Question:
I assume x is the number I'm going to analyze and "y" is as "male" or "female" and "z" is as age group.
x is a number that the result will be "underweight", healthy " or overweight". but x which is actually the BPI is not the same for male and female. eg, if x = 21 then depends on gender and age it would be categorized as either "underweight", "healthy " or overweight".
'''
Function BAI(x As Integer, y As String, z As Integer) As String
If x < 21 And y = "female" And 20 <= z <= 39 Then
BAI = "UNDERWEIGHT"
Elseif 22 <= x <= 33 And y = "Female" And 20 <= z <= 39 Then
BAI = "Healthy"
ElseIf 34 <= x <= 38 And y = "Female" And 20 <= z <= 39 Then
BAI = "overweight"
ElseIf x >= 39 And y = "Female" And 20 <= z <= 39 Then
BAI = "OBESE"
ElseIf x <= 23 And y = "female" And 40 <= z <= 59 Then
BAI = "UNDERWEIGHT"
ElseIf 24 <= x <= 35 And y = "female" And 40 <= z <= 59 Then
BAI = "Healthy"
ElseIf 36 <= x <= 41 And y = "female" And 40 <= z <= 59 Then
BAI = "Overweight"
ElseIf x >= 42 And y = "female" And 40 <= z <= 59 Then
BAI = "OBESE"
ElseIf x <= 25 And y = "female" And 60 <= z <= 79 Then
BAI = "UNDERWEIGHT"
ElseIf 26 <= x <= 38 And y = "female" And 60 <= z <= 79 Then
BAI = "Healthy"
ElseIf 39 <= x <= 43 And y = "female" And 60 <= z <= 79 Then
BAI = "Overweight"
ElseIf x >= 44 And y = "female" And 60 <= z <= 79 Then
BAI = "obese"
ElseIf x <= 8 And y = "male" And 20 <= z <= 39 Then
BAI = "Underweight"
ElseIf 9 <= x <= 21 And y = "male" And 20 <= z <= 39 Then
BAI = "Healthy"
ElseIf 22 <= x <= 26 And y = "male" And 20 <= z <= 39 Then
BAI = "overweight"
ElseIf x >= 27 And y = "male" And 20 <= z <= 39 Then
BAI = "OBESE"
ElseIf x <= 11 And y = "male" And 40 <= z <= 59 Then
BAI = "UNDERWEIGHT"
ElseIf 12 <= x <= 23 And y = "male" And 40 <= z <= 59 Then
BAI = "Healthy"
ElseIf 24 <= x <= 28 And y = "male" And 40 <= z <= 59 Then
BAI = "Overweight"
ElseIf x >= 29 And y = "male" And 40 <= z <= 59 Then
BAI = "OBESE"
ElseIf x <= 13 And y = "male" And 60 <= z <= 79 Then
BAI = "UNDERWEIGHT"
ElseIf 14 <= x <= 25 And y = "male" And 60 <= z <= 79 Then
BAI = "Healthy"
ElseIf 26 <= x <= 30 And y = "male" And 60 <= z <= 79 Then
BAI = "Overweight"
End If
End Function
'''
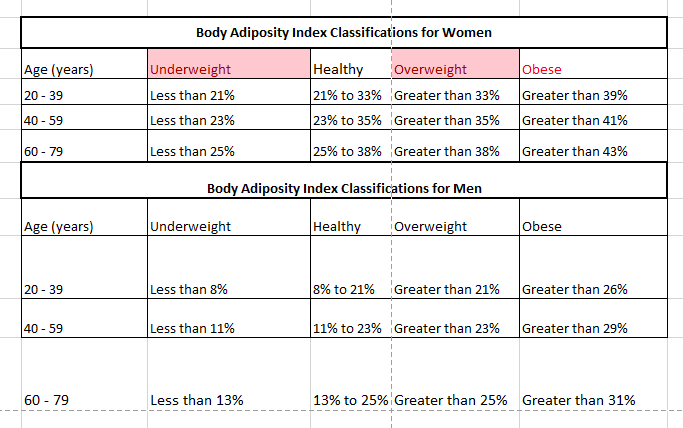
Answer: Here's a new answer given the edited question.
If you're going to go the If-Then-Else route, then I would recommend breaking down your logic into groups. I tried, but I'm not familiar with your field so I may not have done it perfectly:
1. First, test if the person is male or female.
2. Second, test to see which range their Age is within.
3. Third, test to see which range their BPI is within.
Also, for readability, I would recommend renaming your variables to something more meaningful. I renamed "x" to "BPI", "y" to "Gender", and "z" to "Age".
---
Edit: For the case-sensitive "male" and "female", I've added the 'UCase' function to the code below. It converts a string to all uppercase, which allows it to be compared to an all uppercase string. For example, "MaLe" would be converted to "MALE", and then compared to "MALE". In other words, this should eliminate the case-sensitivity from the gender portion of the function.
Also, for possible spaces before/after the gender, using the 'Trim' function will eliminate them. So, 'Trim("Male ")' becomes just '"Male"' (no spaces).
---
Look at the following and see if it's more what you're looking for:
'''
Function BAI(BPI As Integer, Gender As String, Age As Integer) As String
If UCase(Trim(Gender)) = "FEMALE" Then
If 20 <= Age And Age <= 39 Then
If BPI <= 21 Then BAI = "UNDERWEIGHT"
If 22 <= BPI And BPI <= 33 Then BAI = "Healthy"
If 34 <= BPI And BPI <= 38 Then BAI = "Overweight"
If BPI >= 39 Then BAI = "OBESE"
ElseIf 40 <= Age And Age <= 59 Then
If BPI <= 23 Then BAI = "UNDERWEIGHT"
If 24 <= BPI And BPI <= 35 Then BAI = "Healthy"
If 36 <= BPI And BPI <= 41 Then BAI = "Overweight"
If BPI >= 42 Then BAI = "OBESE"
ElseIf 60 <= Age And Age <= 79 Then
If BPI <= 25 Then BAI = "UNDERWEIGHT"
If 26 <= BPI And BPI <= 38 Then BAI = "Healthy"
If 39 <= BPI And BPI <= 43 Then BAI = "Overweight"
If BPI >= 44 Then BAI = "OBESE"
Else
BAI = "Error - Age outside acceptable range"
End If
ElseIf UCase(Trim(Gender)) = "MALE" Then
If 20 <= Age And Age <= 39 Then
If BPI <= 8 Then BAI = "UNDERWEIGHT"
If 9 <= BPI And BPI <= 21 Then BAI = "Healthy"
If 22 <= BPI And BPI <= 26 Then BAI = "Overweight"
If BPI >= 27 Then BAI = "OBESE"
ElseIf 40 <= Age And Age <= 59 Then
If BPI <= 11 Then BAI = "UNDERWEIGHT"
If 12 <= BPI And BPI <= 23 Then BAI = "Healthy"
If 24 <= BPI And BPI <= 28 Then BAI = "Overweight"
If BPI >= 29 Then BAI = "OBESE"
ElseIf 60 <= Age And Age <= 79 Then
If BPI <= 13 Then BAI = "UNDERWEIGHT"
If 14 <= BPI And BPI <= 25 Then BAI = "Healthy"
If 26 <= BPI And BPI <= 30 Then BAI = "Overweight"
If BPI >= 31 Then BAI = "OBESE"
Else
BAI = "Error - Age outside acceptable range"
End If
Else
BAI = "Error - Choose male or female"
End If
End Function
'''